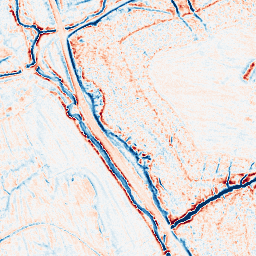
Category: edge_preserving
Decomposition family: anisotropic_diffusion
Decomposition parameters: iterations: 20
kappa: 10
gamma: 0.1
Upsampling method: quadratic
Upsampling parameters: scale: 2
Upsampling scale: 2